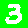
Digit: 3